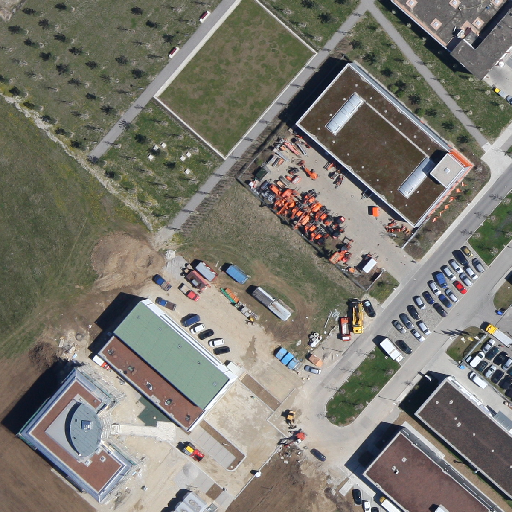
Referring expression: heavy-duty vehicle in the parking area